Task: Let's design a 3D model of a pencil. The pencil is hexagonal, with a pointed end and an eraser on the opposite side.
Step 173:
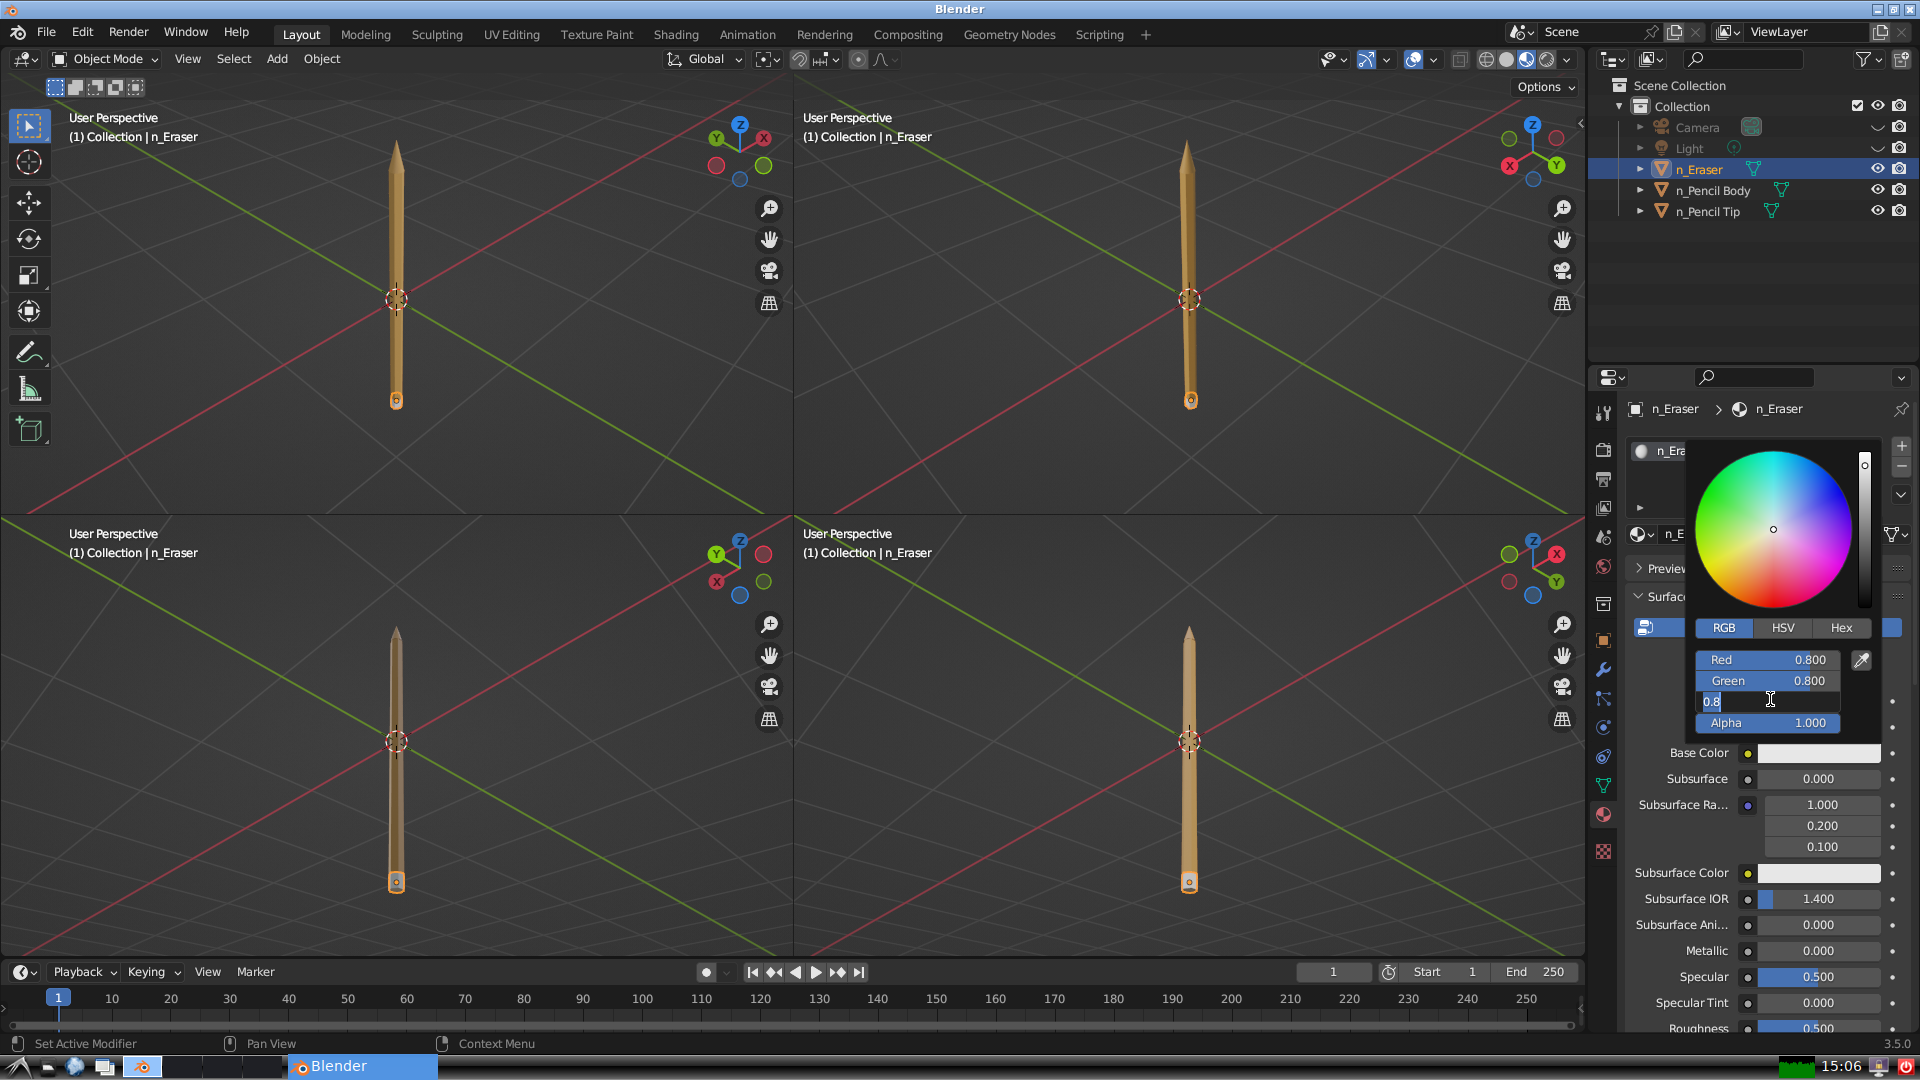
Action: input_text: 0.8